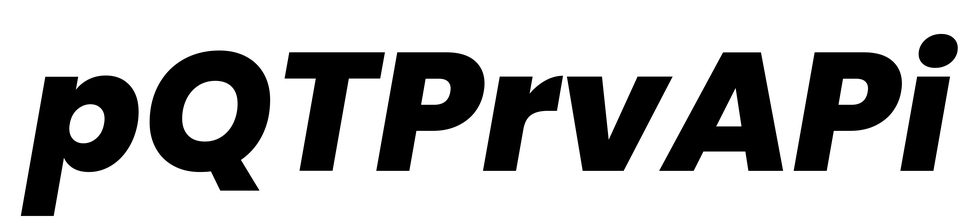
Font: Poppins-ExtraBoldItalic